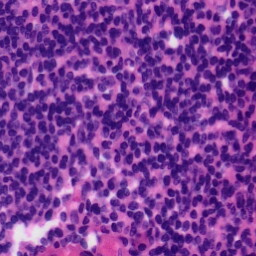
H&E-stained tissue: Tonsil